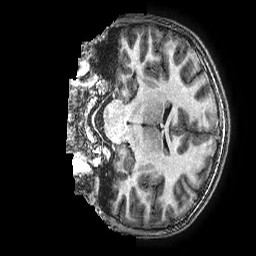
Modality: T1w
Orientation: coronal
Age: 13
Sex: female
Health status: ill
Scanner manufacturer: ge
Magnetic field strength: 3 T
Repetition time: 0.00766 s
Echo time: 0.003476 s